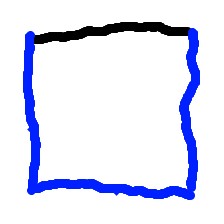
Shape: square